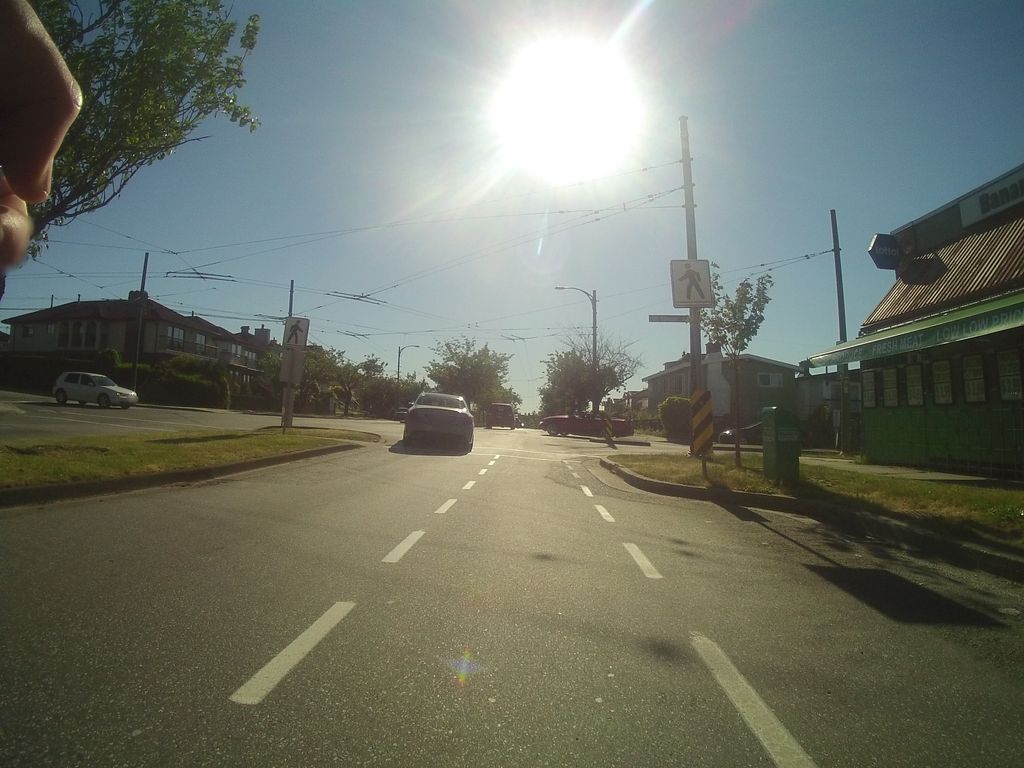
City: vancouver